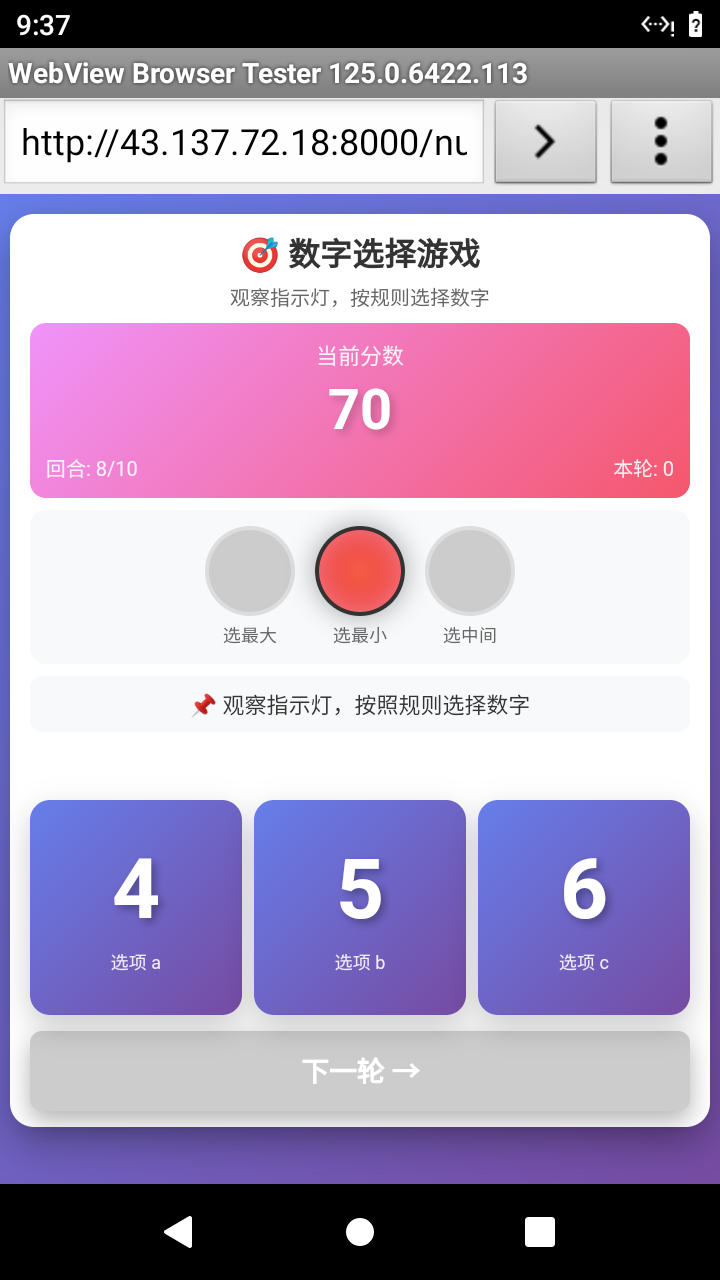

Select the correct number based on the traffic light color.
Answer: 0